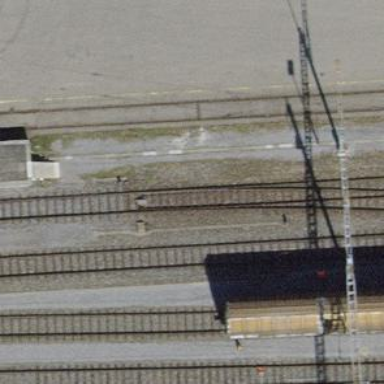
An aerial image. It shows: Railway switch.